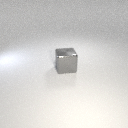
large gray metal cube